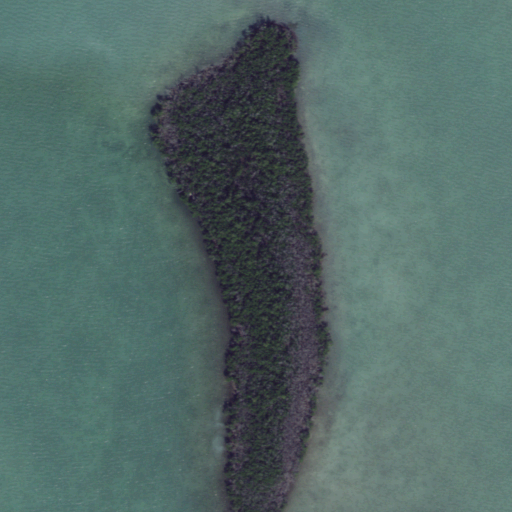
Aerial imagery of island in Florida named Waltz Key containing open water, herbaceous wetlands, and woody wetlands